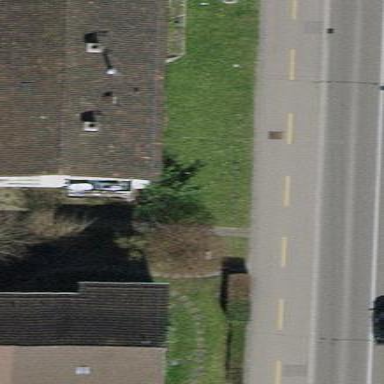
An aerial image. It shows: Gabled roof apartment building with tile roofing.